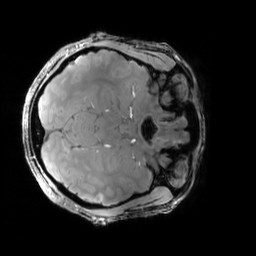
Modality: PDw
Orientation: axial
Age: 24
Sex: female
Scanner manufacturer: siemens
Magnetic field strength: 6.98 T
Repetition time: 1.78 s
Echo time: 0.00386 s